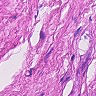
Metastatic tissue present: no